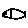
Label: fish